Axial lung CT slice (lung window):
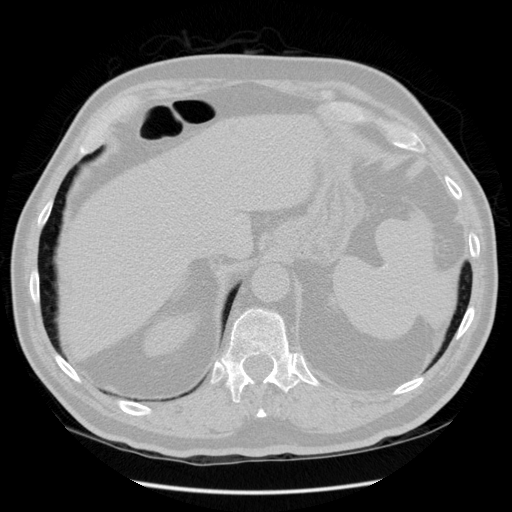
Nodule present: no